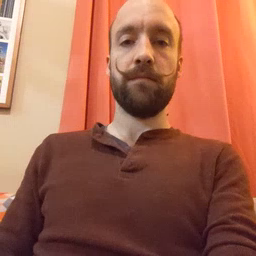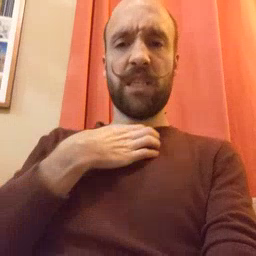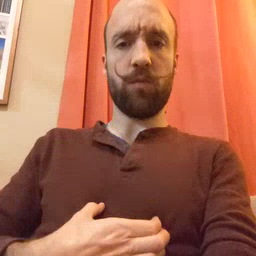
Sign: hungry